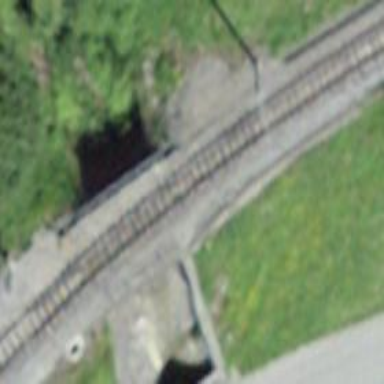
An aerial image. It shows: Narrow-gauge railway bridge with electrified contact lines over single track.